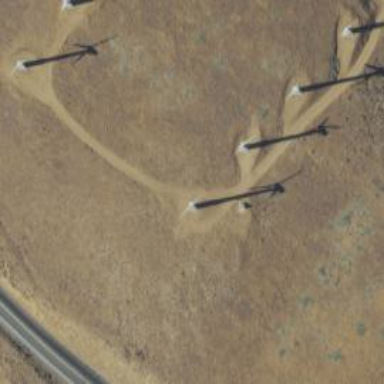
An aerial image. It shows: Wind power generator with wind turbines.